Question: I have this strange problem in Windows Phone Application. Hitting hardware Back button exits the application when it should have shown the previous page. While debugging, I found something really strange.

In this method, 'this.Frame' is 'Not null' (as shown in 3rd pin) but 'this.Frame.CanGoBack is False' (as shown in 1st pin) which means the && (AND) operator should make this condition as 'false' and it does (as shown in the second Pin). Still debugger stepped in the condition to execute(as you can see below second pin).
This is really strange and This only exits my application.
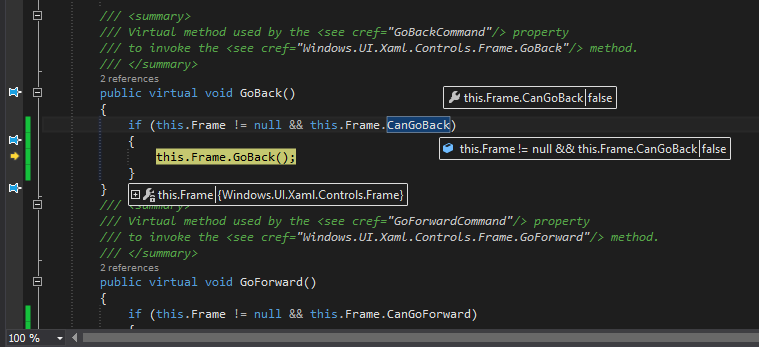
Answer: The this.Frame.CanGoBack property changed between the time it entered and the time it got to the next line. A property that is implemented like the following:
'''
get {
var result=backingvalue;
backingvalue=!result;
return result;
}
'''
Would do it.
Try changing the code to the following:
'''
var bool1=this.Frame!=null;
if (bool1)
{
var bool2=this.Frame.CanGoBack;
if (bool2)
{
...
}
}
'''
Then put a breakpoint and check the values of bool1/bool2 as well as this.Frame.CanGoBack.